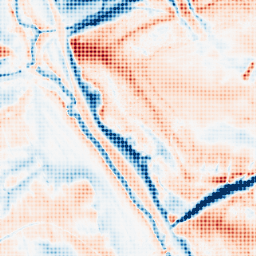
Category: classical
Decomposition family: gaussian_anisotropic
Decomposition parameters: sigma_x: 5
sigma_y: 10
Upsampling method: sinc_blackman
Upsampling parameters: scale: 4
kernel_size: 4
Upsampling scale: 4